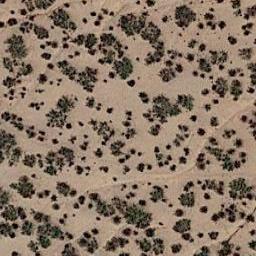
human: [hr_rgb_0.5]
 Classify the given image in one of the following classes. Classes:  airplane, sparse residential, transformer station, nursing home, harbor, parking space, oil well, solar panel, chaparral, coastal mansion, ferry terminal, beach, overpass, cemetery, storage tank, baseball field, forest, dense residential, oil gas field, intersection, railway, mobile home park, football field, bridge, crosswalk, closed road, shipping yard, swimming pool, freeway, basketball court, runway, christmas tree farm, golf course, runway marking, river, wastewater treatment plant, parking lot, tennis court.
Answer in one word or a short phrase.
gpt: chaparral